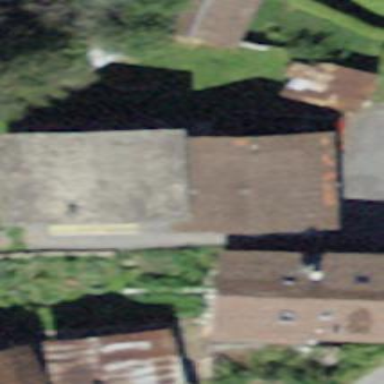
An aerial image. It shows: Simple and straightforward house.